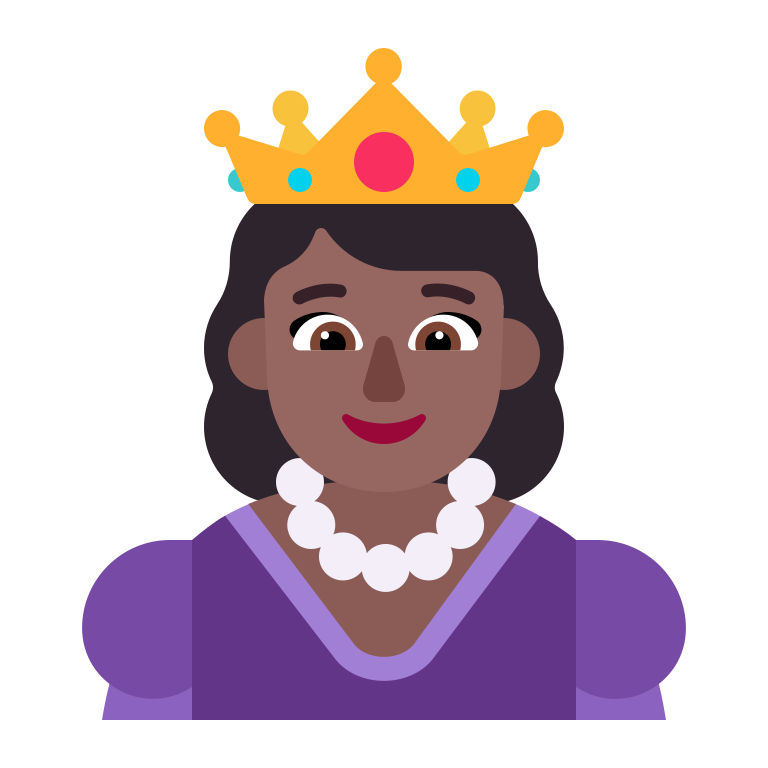
princess flat  dark